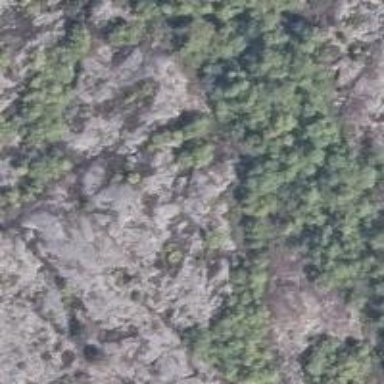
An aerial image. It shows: Cliff in nature.